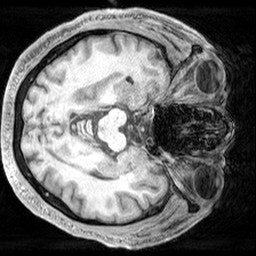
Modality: T1w
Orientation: axial
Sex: male
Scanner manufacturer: siemens
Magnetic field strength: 3 T
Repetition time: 2.3 s
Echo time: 0.00226 s